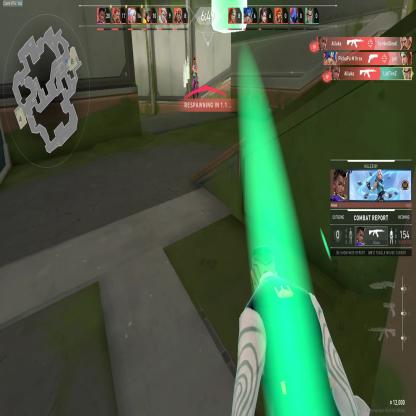
Label: enemy